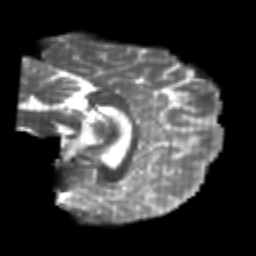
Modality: T2w
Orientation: sagittal
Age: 24
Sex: female
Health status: healthy
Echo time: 0.074 s